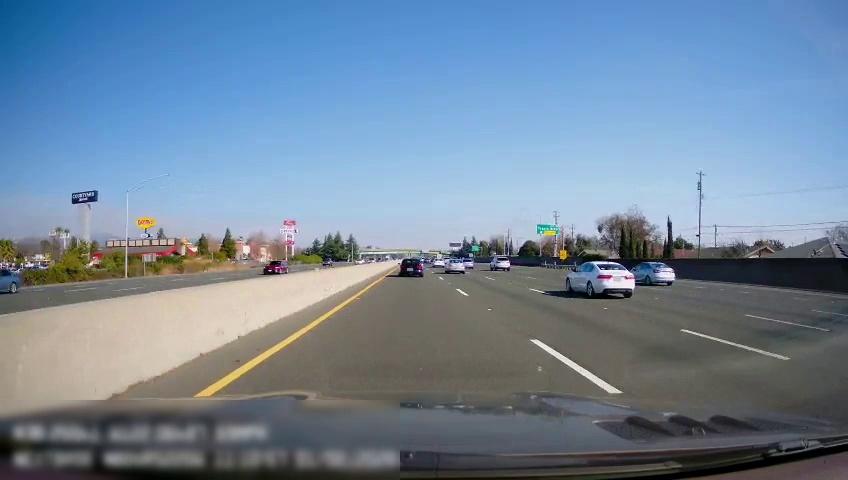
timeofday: Day
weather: Sunny
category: Drivable Space
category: Drivable Space
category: Vehicles | Car
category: Vehicles | SUV
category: Vehicles | SUV
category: Vehicles | Car
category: Vehicles | Car
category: Vehicles | Car
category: Vehicles | SUV
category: Vehicles | Car
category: Vehicles | SUV
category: Vehicles | Car
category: Lanes | Alternate Lane
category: Lanes | Current Lane
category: Lanes | Current Lane
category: Lanes | Alternate Lane
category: Lanes | Alternate Lane
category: Lanes | Opposite Lane
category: Lanes | Opposite Lane
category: Lanes | Opposite Lane
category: Traffic | Signs